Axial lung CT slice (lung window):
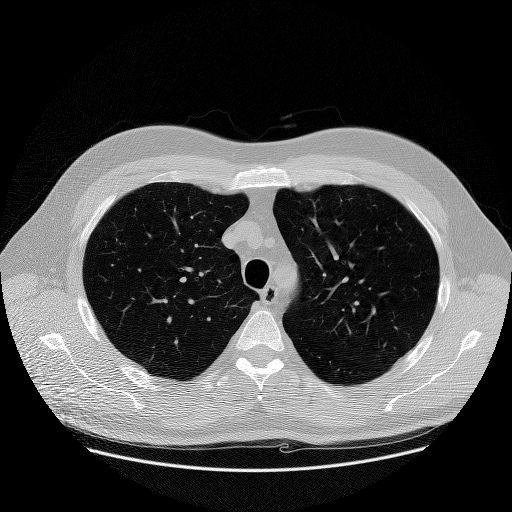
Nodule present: no